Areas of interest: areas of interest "Chun Gang Mountain Logistics Management Center"
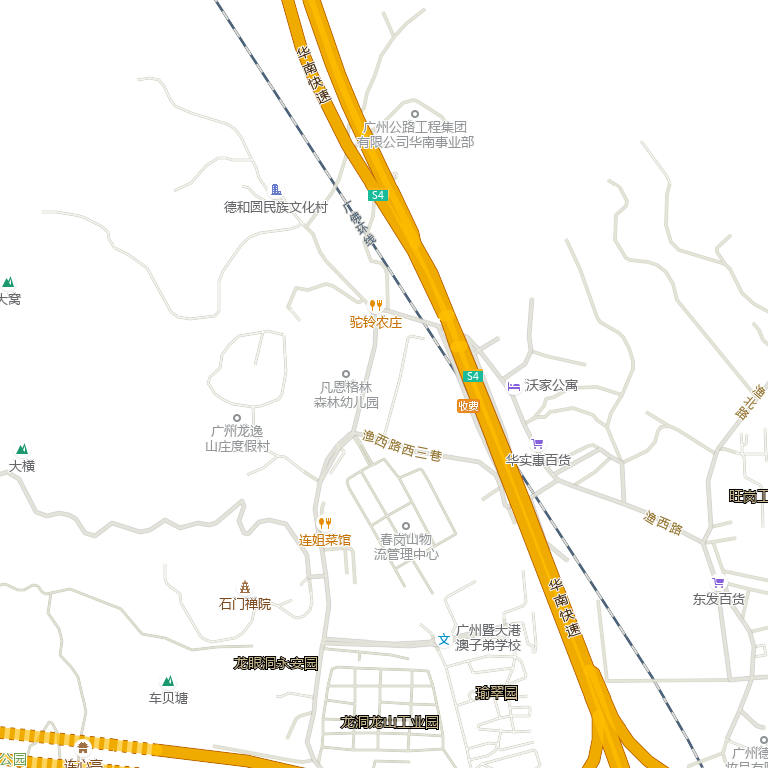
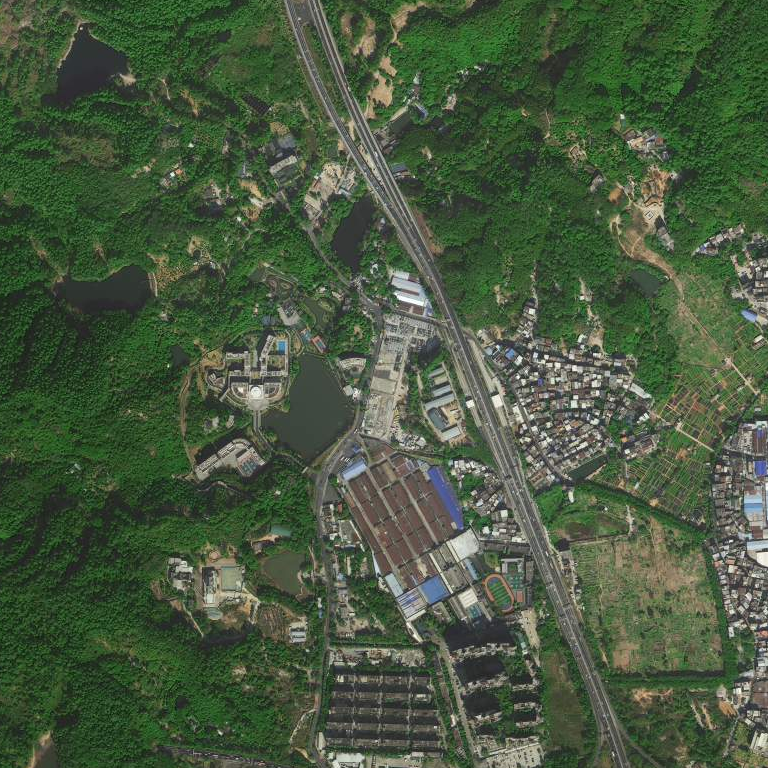